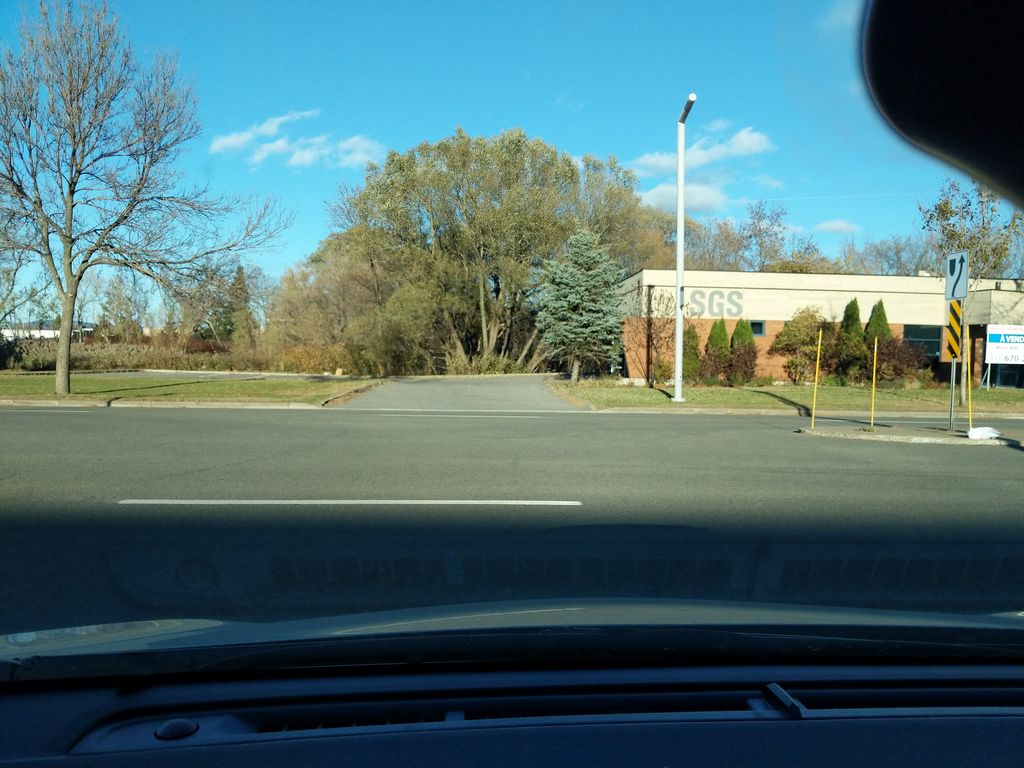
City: quebec_city